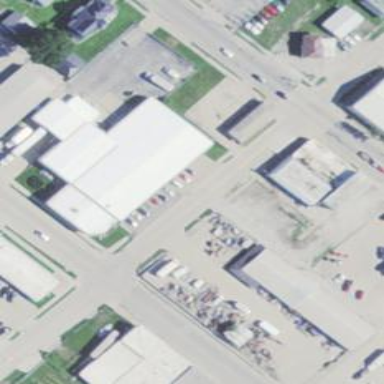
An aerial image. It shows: Warehouse serving as food bank.